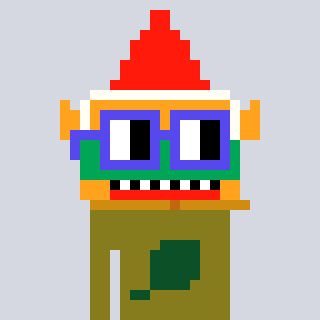
a pixel art character with square blue glasses, a gnome-shaped head and a gunk-colored body on a cool background